Field crop: maize
Growth stage: 2
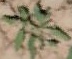
Species: atriplex